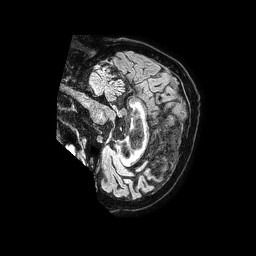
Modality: FLAIR
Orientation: sagittal
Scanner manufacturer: philips
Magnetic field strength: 1.5 T
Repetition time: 4.8 s
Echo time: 0.3 s